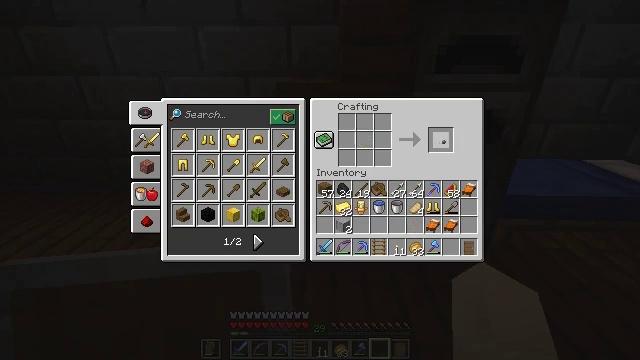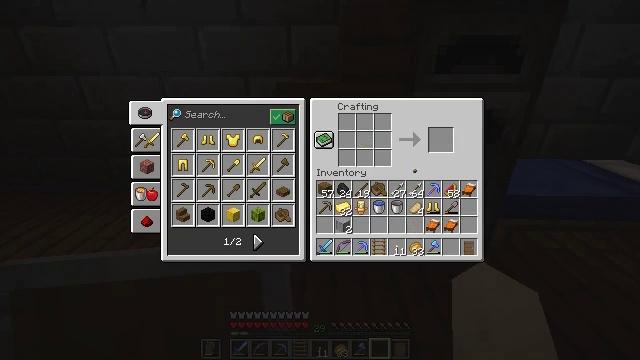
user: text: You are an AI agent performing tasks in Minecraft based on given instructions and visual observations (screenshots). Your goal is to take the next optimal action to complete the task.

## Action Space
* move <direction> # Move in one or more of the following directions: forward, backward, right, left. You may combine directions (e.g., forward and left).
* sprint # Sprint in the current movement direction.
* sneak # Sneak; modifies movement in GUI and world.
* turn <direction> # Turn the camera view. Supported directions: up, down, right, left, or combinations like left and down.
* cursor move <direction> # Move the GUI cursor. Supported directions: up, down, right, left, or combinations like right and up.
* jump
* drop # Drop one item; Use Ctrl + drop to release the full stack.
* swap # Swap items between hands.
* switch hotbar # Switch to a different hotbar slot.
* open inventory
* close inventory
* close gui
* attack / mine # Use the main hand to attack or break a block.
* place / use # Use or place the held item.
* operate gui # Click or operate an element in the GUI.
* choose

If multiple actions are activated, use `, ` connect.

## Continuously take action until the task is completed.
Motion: motion action
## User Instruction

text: Make an oak button in the crafting grid.
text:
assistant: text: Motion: cursor move left and down
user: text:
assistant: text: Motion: no_op